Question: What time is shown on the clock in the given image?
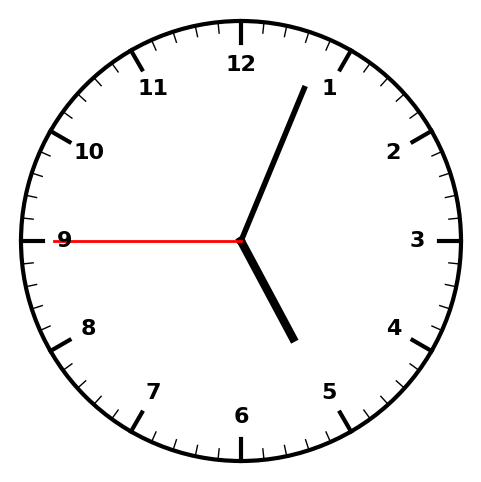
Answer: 05:03:45